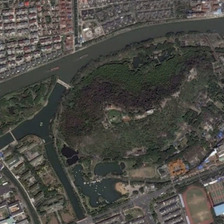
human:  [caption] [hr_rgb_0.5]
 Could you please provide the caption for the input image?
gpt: many green trees and urban areas are in two sides of a river with branches .

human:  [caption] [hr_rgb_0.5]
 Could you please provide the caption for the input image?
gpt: many green trees and urban areas are in two sides of a river with branches .

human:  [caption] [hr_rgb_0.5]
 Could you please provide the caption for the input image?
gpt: many green trees and urban areas are in two sides of a river with branches .

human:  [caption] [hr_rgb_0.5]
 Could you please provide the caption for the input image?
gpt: many green trees and urban areas are in two sides of a river with branches .

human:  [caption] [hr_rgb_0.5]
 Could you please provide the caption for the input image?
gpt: many green trees and urban areas are in two sides of a river with branches .